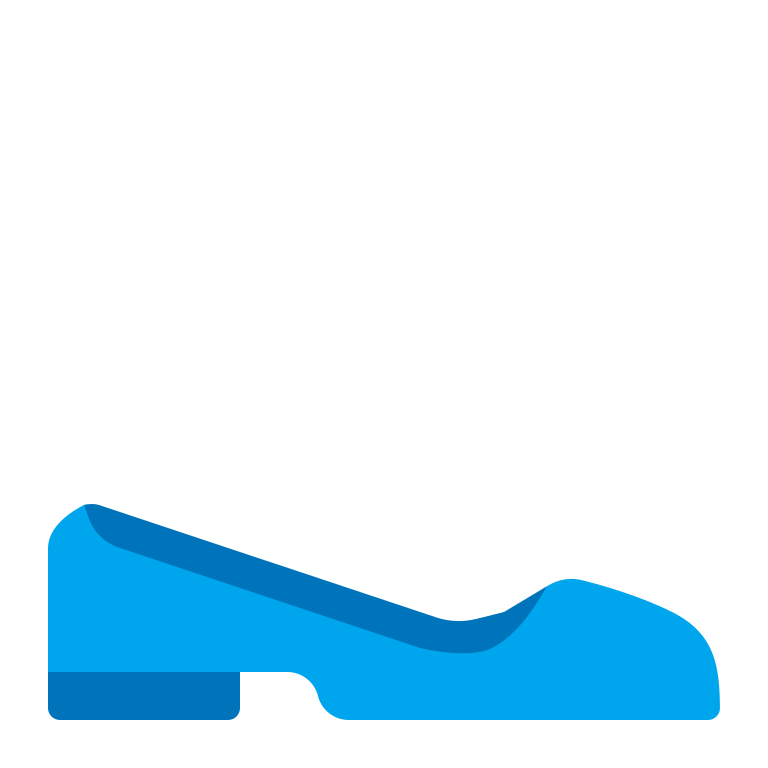
flat shoe flat